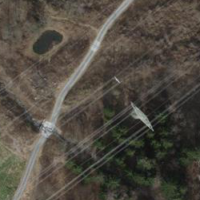
EUNIS habitat code: 43
Species observed at this site:
Lamium galeobdolon